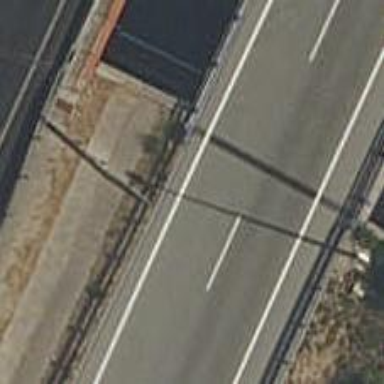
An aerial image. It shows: Motorway link.